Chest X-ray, PA view. Patient: 54 years old, sex F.
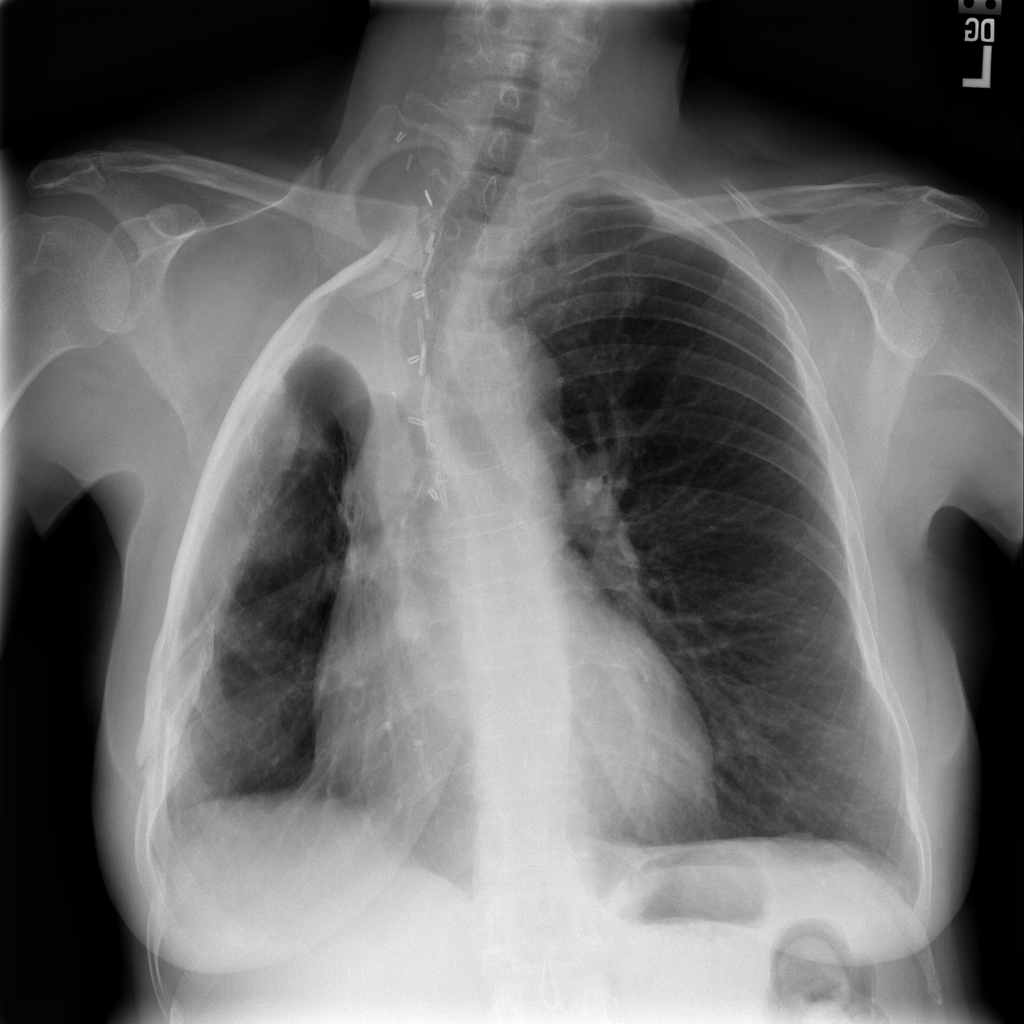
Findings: Consolidation, Infiltration